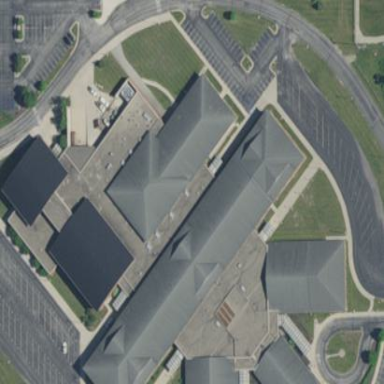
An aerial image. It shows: School building.